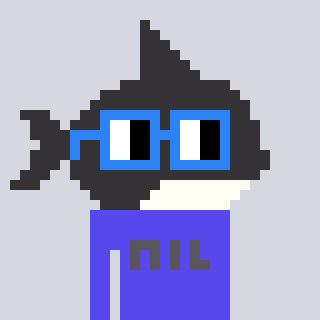
a pixel art character with square blue glasses, a orca-shaped head and a computerblue-colored body on a cool background